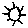
Label: sun